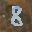
Label: 8